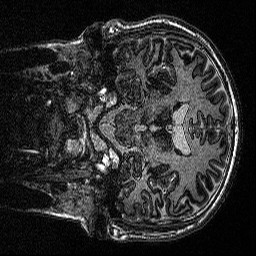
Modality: MP2RAGE
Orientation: coronal
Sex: male
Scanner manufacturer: siemens
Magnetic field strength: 3 T
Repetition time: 5 s
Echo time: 0.00292 s